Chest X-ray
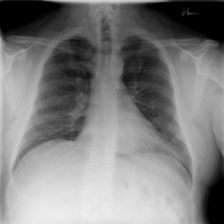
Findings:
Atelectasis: negative
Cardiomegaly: negative
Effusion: negative
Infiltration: negative
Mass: negative
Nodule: negative
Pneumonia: negative
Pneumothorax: negative
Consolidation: negative
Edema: negative
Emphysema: negative
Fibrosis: negative
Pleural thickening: negative
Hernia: negative